Interaction volume radius: 5 \u00c5
Interaction volume height: 30 \u00c5
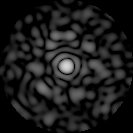
Disorder parameter: 0.8445